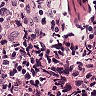
Metastatic tissue present: no